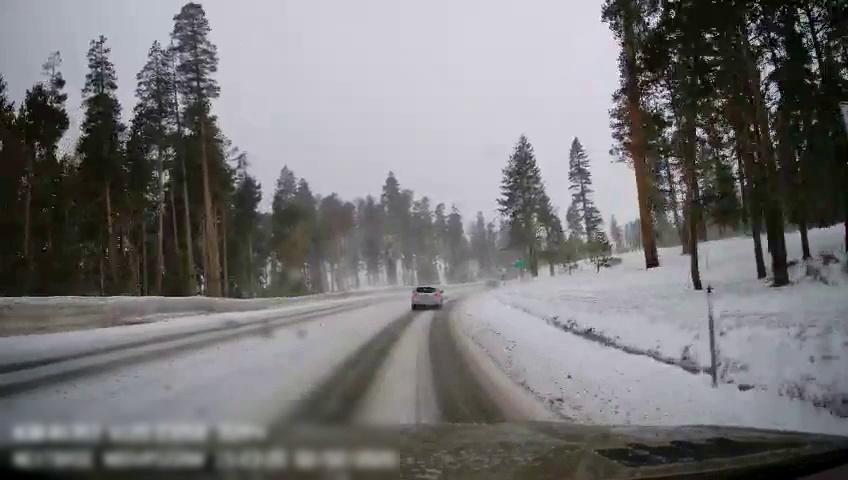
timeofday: Day
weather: Snowy
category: Drivable Space
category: Vehicles | SUV